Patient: sex F, age 59
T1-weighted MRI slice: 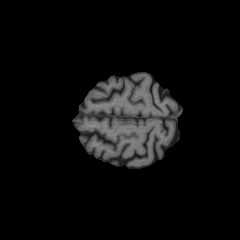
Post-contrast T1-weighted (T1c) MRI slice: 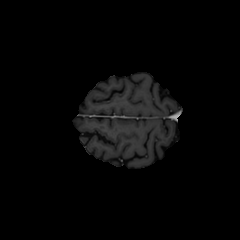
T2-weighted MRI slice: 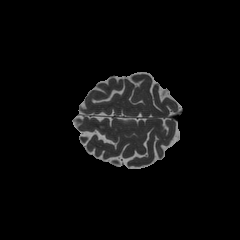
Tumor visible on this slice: no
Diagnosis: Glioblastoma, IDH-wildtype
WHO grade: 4